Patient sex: M
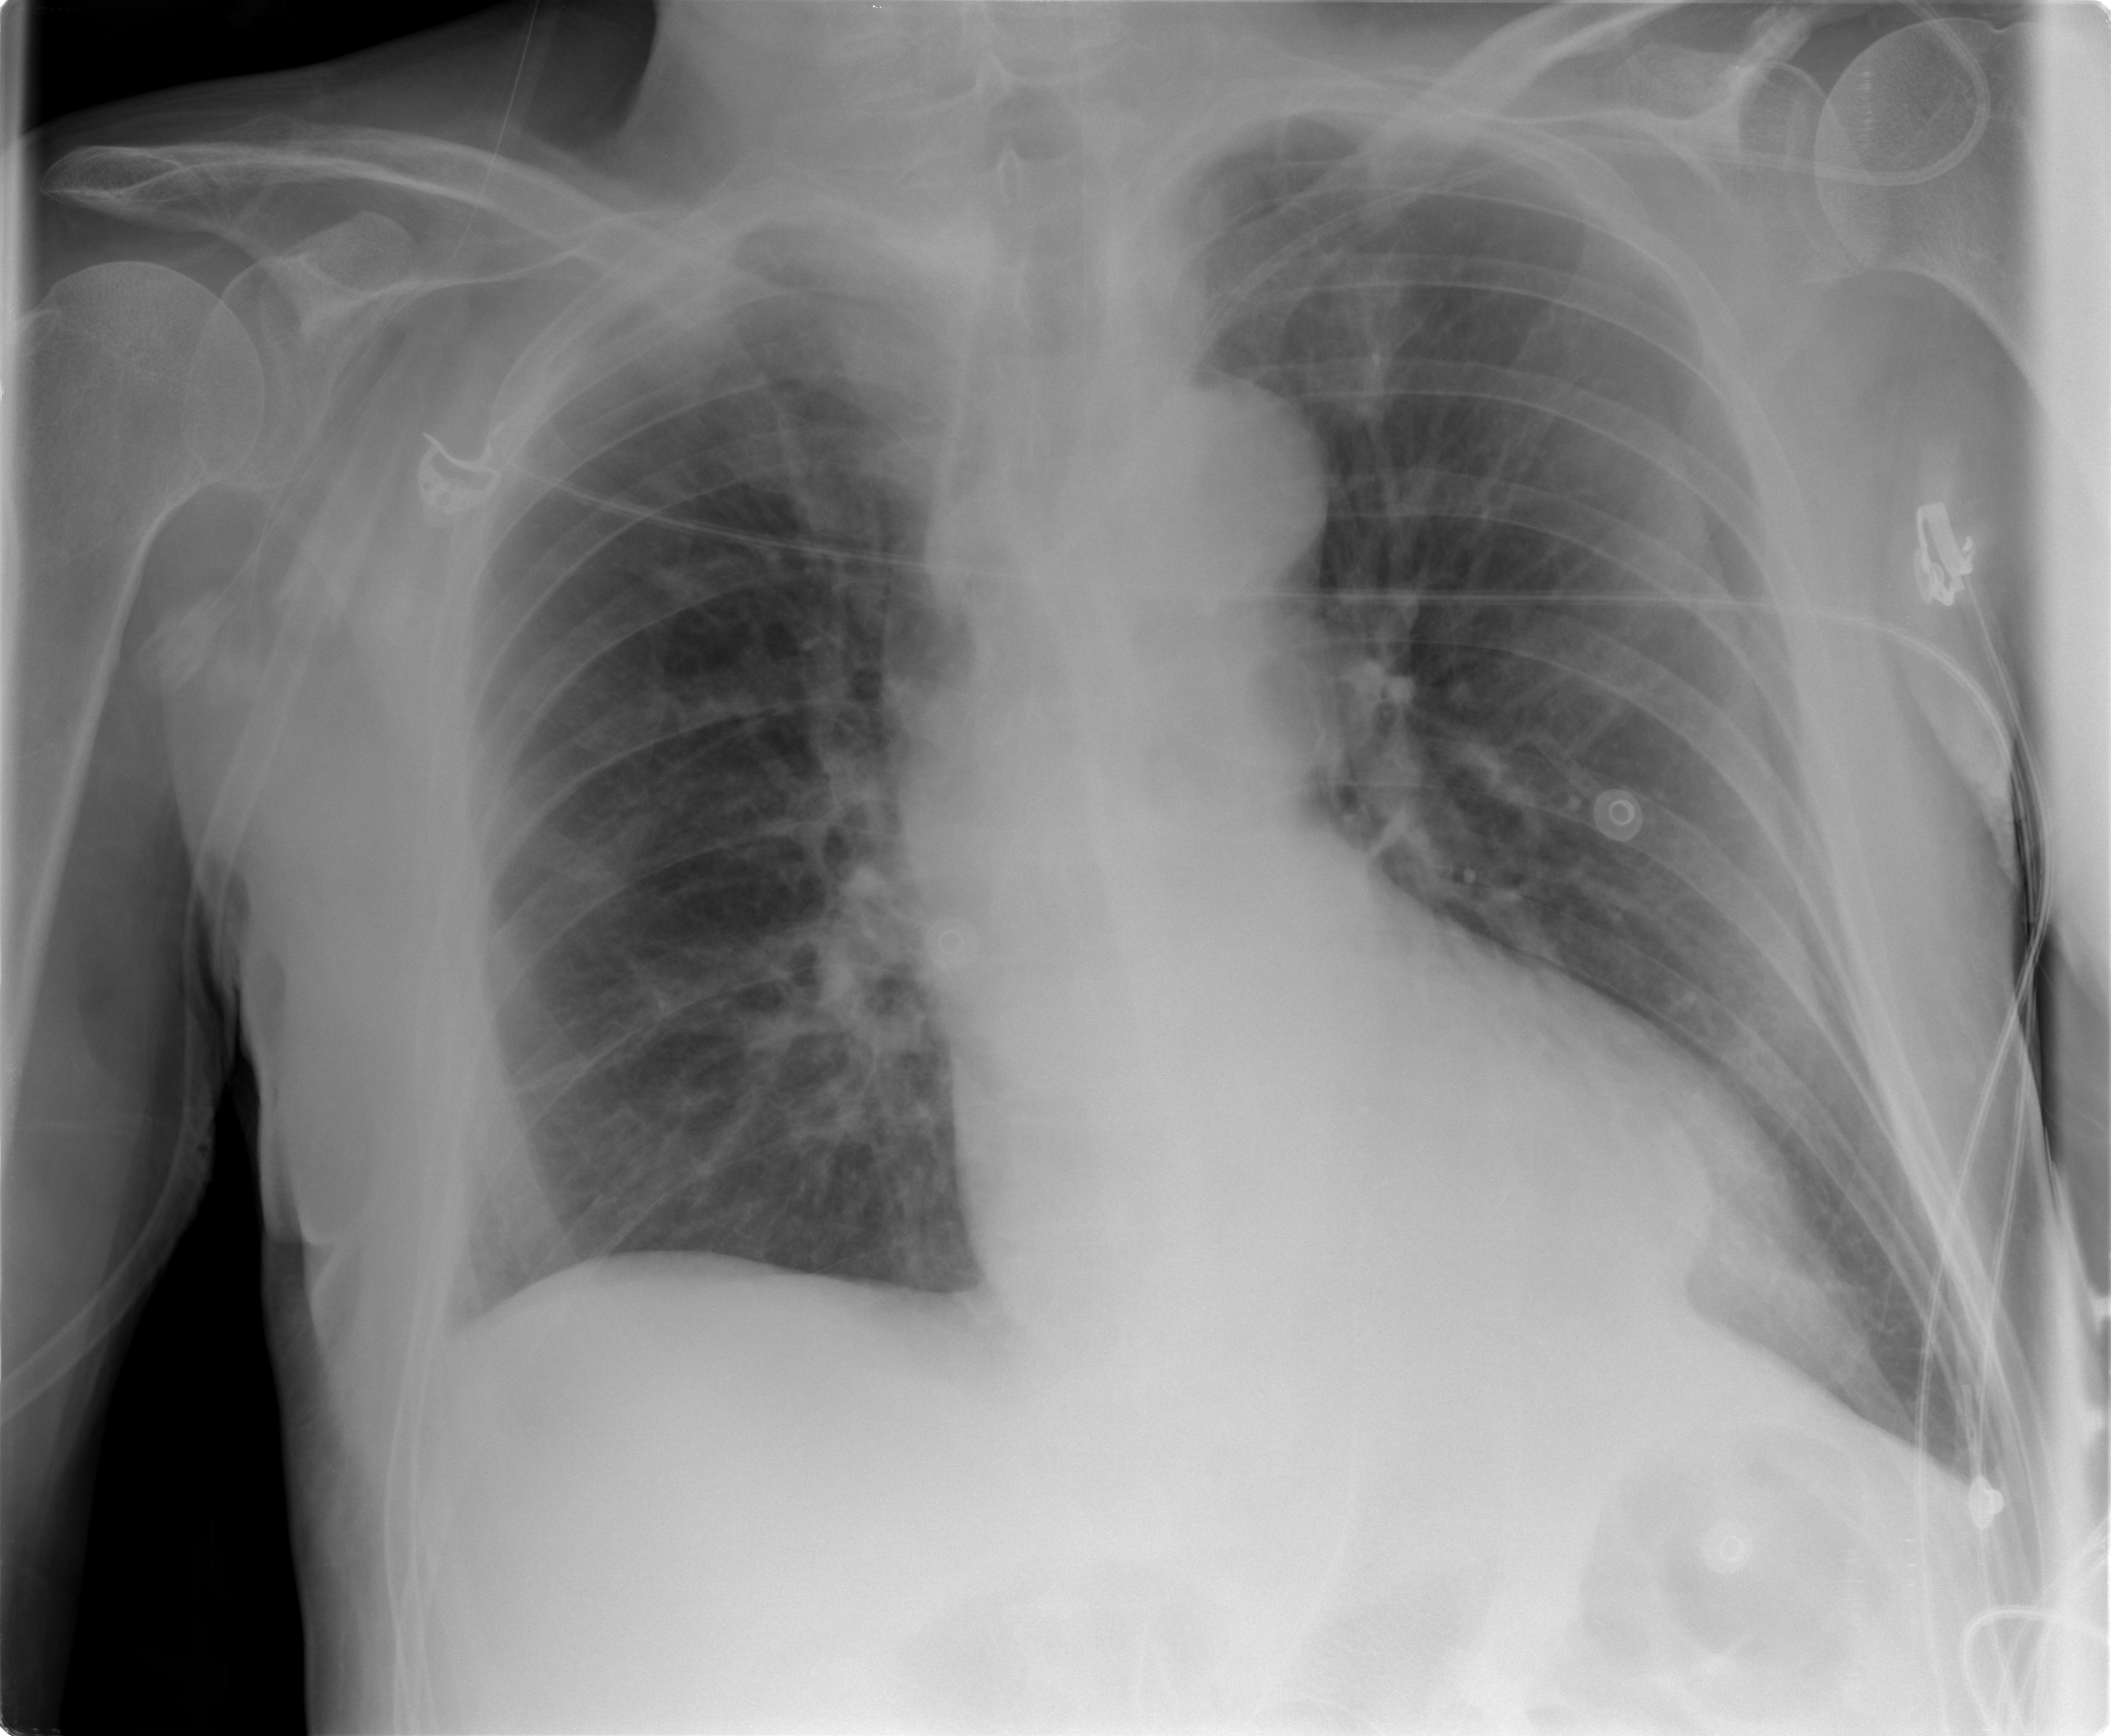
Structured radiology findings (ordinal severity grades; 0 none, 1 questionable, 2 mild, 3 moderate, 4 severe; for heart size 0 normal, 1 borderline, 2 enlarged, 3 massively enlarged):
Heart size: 1
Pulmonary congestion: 2
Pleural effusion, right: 0
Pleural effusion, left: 0
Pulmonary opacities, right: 0
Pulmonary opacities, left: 0
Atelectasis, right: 1
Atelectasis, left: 1